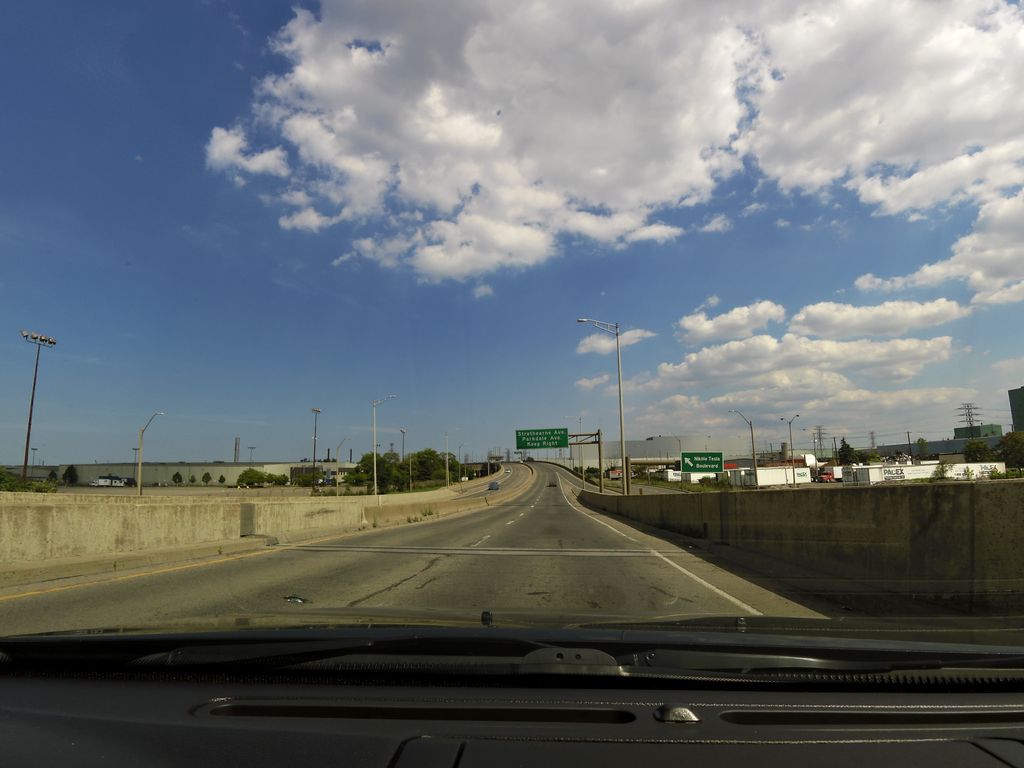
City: hamilton